RGB frame:
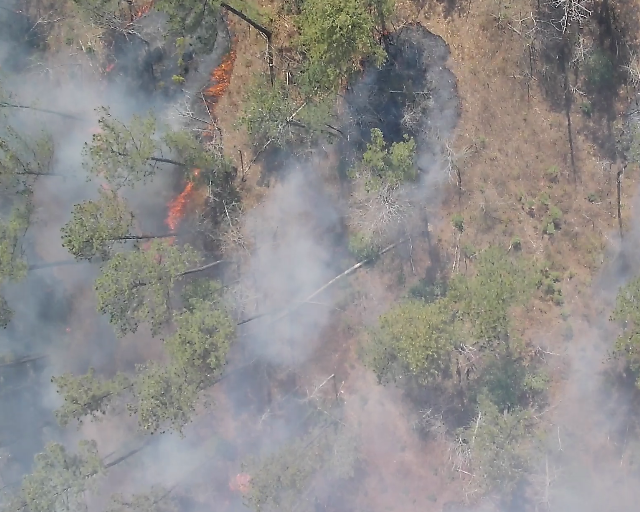
Thermal frame:
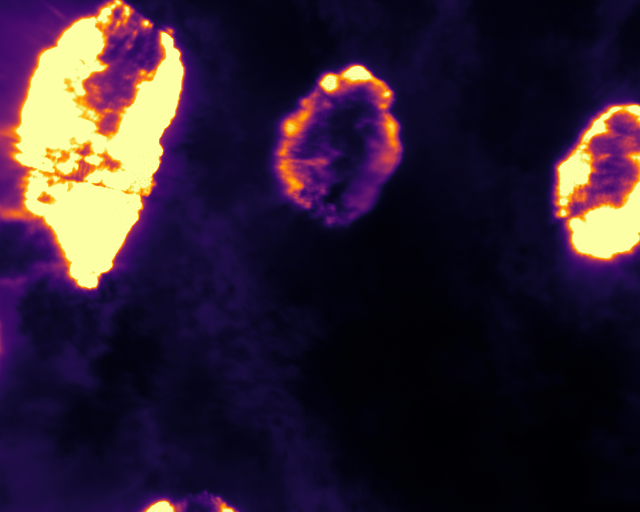
Captured: 2026-02-26 02:29:32
Pixels at or above 80 °C: 48641 (fraction of frame: 0.1484)